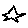
Label: star